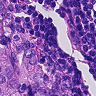
Metastatic tissue present: yes